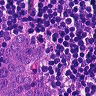
Metastatic tissue present: yes